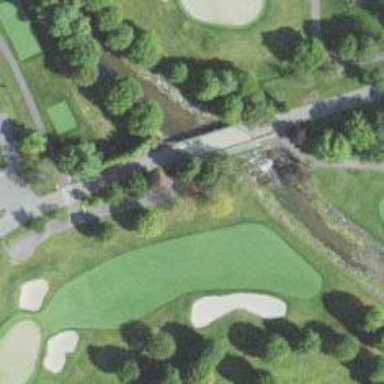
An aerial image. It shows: Service road used as golf cart path.